Question: I'm unsure what is going on or what I changed, but all of a sudden a class I'm trying to reference "that is in the project tree" and in the folder (when I "show in finder") isn't being read at all ... I get multiple errors on the same line of code [see attached].

Please Help!!!
---
The issue occurs when I try to import HomeViewController.h into my MainContainerViewController
Works:
'''
#import <UIKit/UIKit.h>
#import "ViewController.h"
@interface MainContainerViewController : UIViewController {
ViewController *parent;
NSString *FACING;
IBOutlet UIView *container;
IBOutlet UIView *topNav;
IBOutlet UIButton *homeBTN;
IBOutlet UIImageView *homeImg;
IBOutlet UILabel *homeLabel;
IBOutlet UIImageView *seperator1;
IBOutlet UIButton *bookmarksBTN;
IBOutlet UIImageView *bookmarksImg;
IBOutlet UILabel *bookmarksLabel;
IBOutlet UIImageView *seperator2;
IBOutlet UIButton *favouritesBTN;
IBOutlet UIImageView *favouritesImg;
IBOutlet UILabel *favouritesLabel;
IBOutlet UIImageView *seperator3;
IBOutlet UIButton *notesBTN;
IBOutlet UIImageView *notesImg;
IBOutlet UILabel *notesLabel;
IBOutlet UIImageView *seperator4;
IBOutlet UIButton *fontBTN;
IBOutlet UIImageView *fontImg;
IBOutlet UILabel *fontLabel;
IBOutlet UIImageView *seperator5;
IBOutlet UIButton *settingsBTN;
IBOutlet UIImageView *settingsImg;
IBOutlet UILabel *settingsLabel;
NSString *drawerIsAnimating;
//SETTINGS (LOCAL)
NSString *fontSize;
'''
etc.
Broken:
'''
#import <UIKit/UIKit.h>
#import "ViewController.h"
#import "HomeViewController.h"
@interface MainContainerViewController : UIViewController {
ViewController *parent;
NSString *FACING;
IBOutlet UIView *container;
IBOutlet UIView *topNav;
IBOutlet UIButton *homeBTN;
IBOutlet UIImageView *homeImg;
IBOutlet UILabel *homeLabel;
IBOutlet UIImageView *seperator1;
IBOutlet UIButton *bookmarksBTN;
IBOutlet UIImageView *bookmarksImg;
IBOutlet UILabel *bookmarksLabel;
IBOutlet UIImageView *seperator2;
IBOutlet UIButton *favouritesBTN;
IBOutlet UIImageView *favouritesImg;
IBOutlet UILabel *favouritesLabel;
IBOutlet UIImageView *seperator3;
IBOutlet UIButton *notesBTN;
IBOutlet UIImageView *notesImg;
IBOutlet UILabel *notesLabel;
IBOutlet UIImageView *seperator4;
IBOutlet UIButton *fontBTN;
IBOutlet UIImageView *fontImg;
IBOutlet UILabel *fontLabel;
IBOutlet UIImageView *seperator5;
IBOutlet UIButton *settingsBTN;
IBOutlet UIImageView *settingsImg;
IBOutlet UILabel *settingsLabel;
NSString *drawerIsAnimating;
//SETTINGS (LOCAL)
NSString *fontSize;
'''
etc.
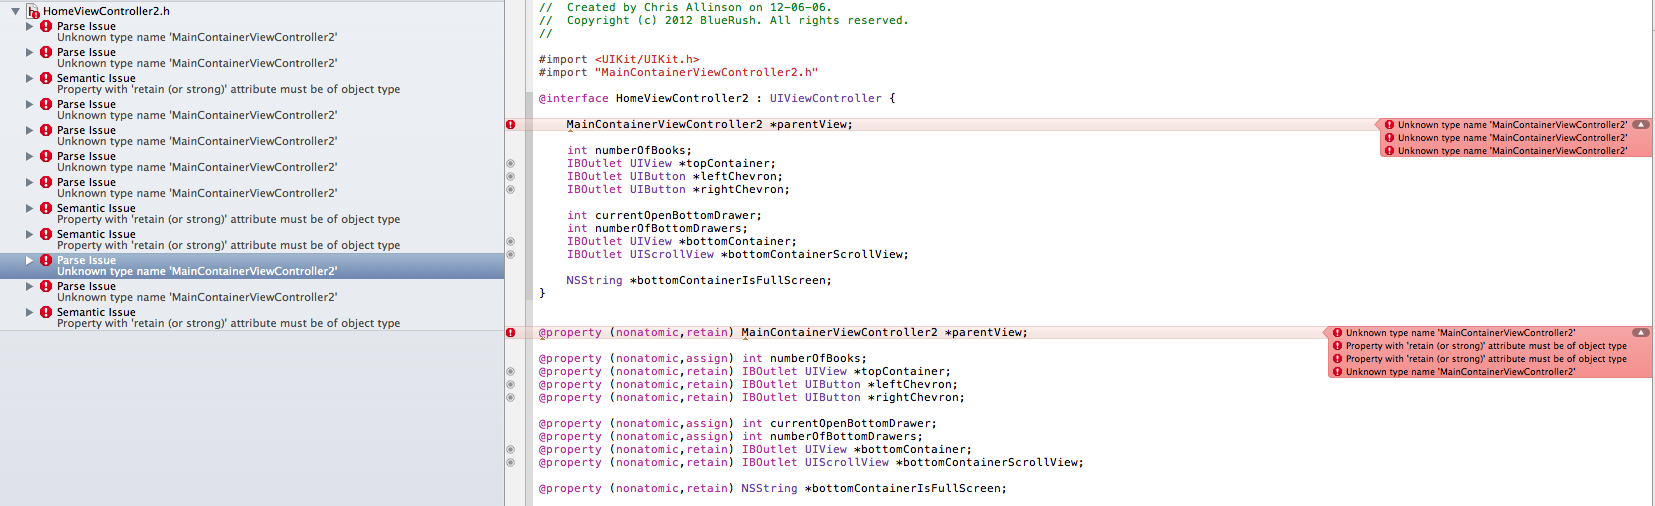
Answer: You may have a header import cycle.
Add
'''
@class MainContainerViewController2;
'''
just before
'''
@interface HomeViewController2
'''
It should solve that particular issue.
As a rule of thumb, you shouldn't #import headers in headers if you do not have an absolute need to do so, ie. a superclass header. If you need to use a class, declare it with @class instead of importing the class header. Do that and you should be safe 99% of the time.